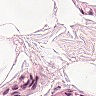
Metastatic tissue present: no